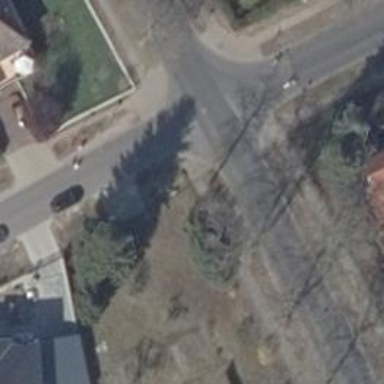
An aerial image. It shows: Unmarked road crossing.